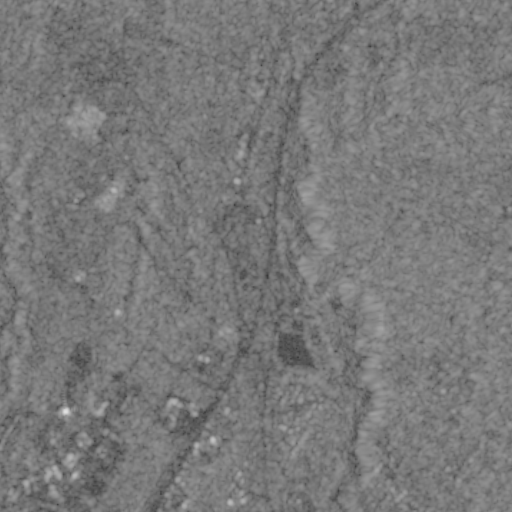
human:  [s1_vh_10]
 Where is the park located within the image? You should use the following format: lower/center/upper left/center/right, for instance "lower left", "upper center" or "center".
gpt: The park is located in the lower left of the image.
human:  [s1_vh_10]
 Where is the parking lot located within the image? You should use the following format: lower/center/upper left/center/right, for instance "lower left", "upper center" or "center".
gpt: The parking lot is located in the lower left of the image.
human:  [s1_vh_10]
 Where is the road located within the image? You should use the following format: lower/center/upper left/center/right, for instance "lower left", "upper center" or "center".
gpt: There is no road in the image.

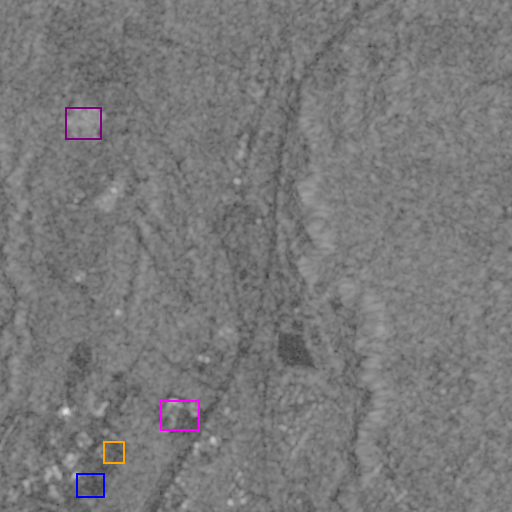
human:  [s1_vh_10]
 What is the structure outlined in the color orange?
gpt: The structure outlined in orange is a park.
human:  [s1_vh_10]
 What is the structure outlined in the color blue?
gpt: The structure outlined in blue is a parking lot.
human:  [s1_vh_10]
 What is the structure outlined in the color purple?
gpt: The structure outlined in purple is a power substation.
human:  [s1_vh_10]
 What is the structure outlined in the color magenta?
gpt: The structure outlined in magenta is a building.
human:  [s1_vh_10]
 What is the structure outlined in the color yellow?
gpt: There is no yellow outline.